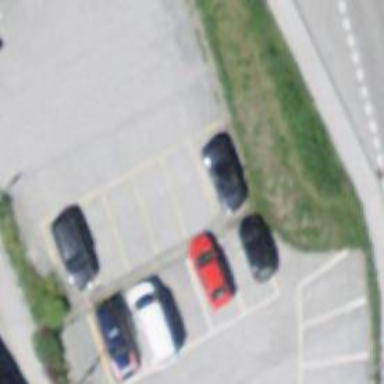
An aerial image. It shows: Parking area.